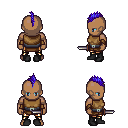
a pixel art fantasy rpg character, male body template, human, dark skin, leather chest armor, gold greaves, blue mohawk hairstyle, cloth bracers, black shoes, dagger, four views (front, back, left, right), 2x2 character sprite sheet, small pixel art, hard edges, no anti-aliasing